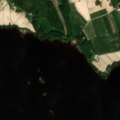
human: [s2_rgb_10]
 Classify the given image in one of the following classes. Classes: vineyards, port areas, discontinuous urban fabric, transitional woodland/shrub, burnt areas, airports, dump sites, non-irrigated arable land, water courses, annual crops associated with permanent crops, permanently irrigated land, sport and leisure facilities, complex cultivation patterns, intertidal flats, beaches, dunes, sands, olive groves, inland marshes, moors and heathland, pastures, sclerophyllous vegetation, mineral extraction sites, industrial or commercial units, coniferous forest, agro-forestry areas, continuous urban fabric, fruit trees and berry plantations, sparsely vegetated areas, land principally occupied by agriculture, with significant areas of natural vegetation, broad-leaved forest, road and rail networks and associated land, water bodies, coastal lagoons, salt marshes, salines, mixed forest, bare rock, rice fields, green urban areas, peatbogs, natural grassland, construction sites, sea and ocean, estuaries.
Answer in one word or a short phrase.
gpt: non-irrigated arable land, land principally occupied by agriculture, with significant areas of natural vegetation, water bodies